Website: bh-photo
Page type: billing-address
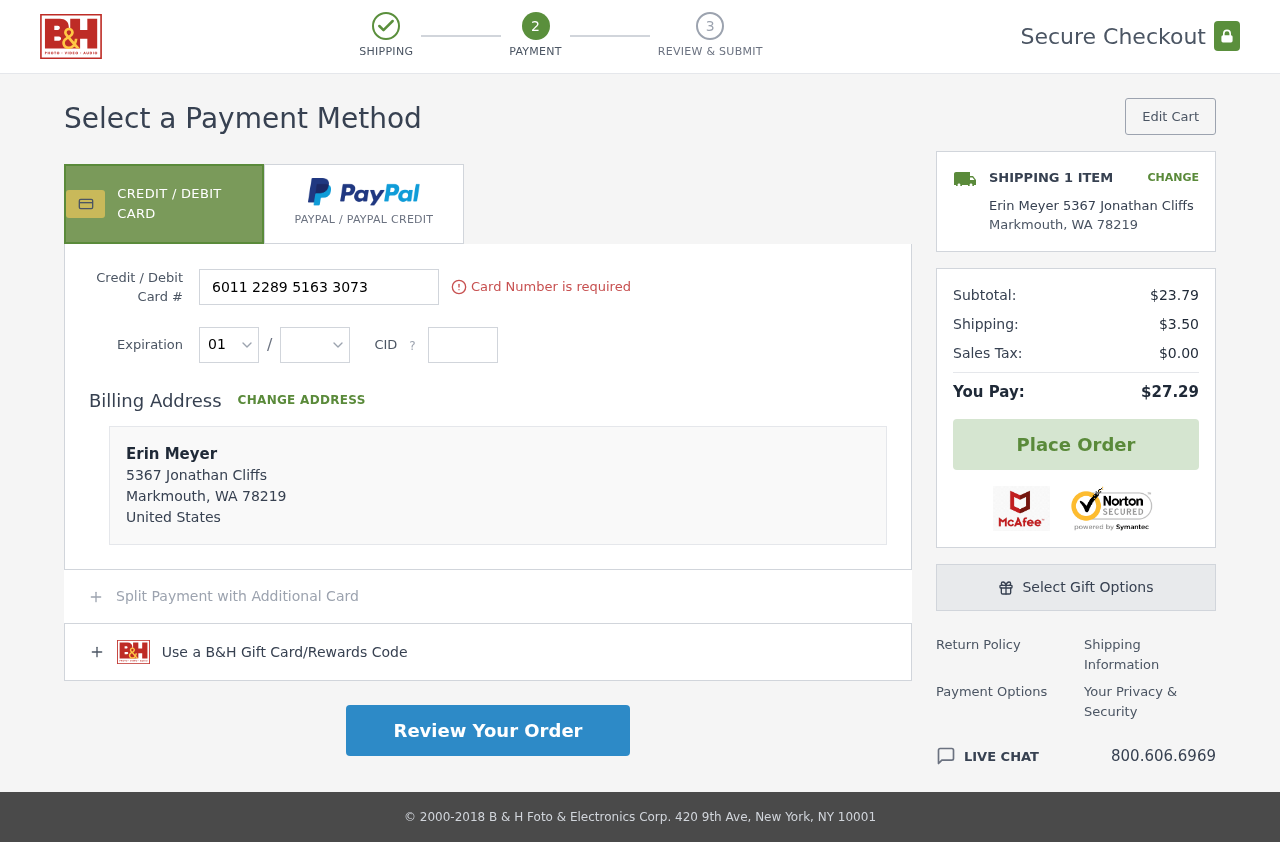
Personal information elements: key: PII_CARD_CVV
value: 354
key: PII_CARD_EXPIRY_MONTH
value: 01
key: PII_CARD_EXPIRY_YEAR
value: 29
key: PII_CARD_NUMBER
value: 6011 2289 5163 3073
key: PII_CITY
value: Markmouth
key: PII_COUNTRY
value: United States
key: PII_FULLNAME
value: Erin Meyer
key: PII_FULLNAME2
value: Erin Meyer
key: PII_POSTCODE
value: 78219
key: PII_STATE_ABBR
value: WA
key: PII_STREET
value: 5367 Jonathan Cliffs
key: PII_POSTCODE_FULL
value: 78219
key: PII_POSTCODE_NUMERIC
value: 78219
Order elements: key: ORDER_NUM_ITEMS
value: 1
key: ORDER_SUBTOTAL
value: $23.79
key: ORDER_SHIPPING_COST
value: $3.50
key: ORDER_TAX
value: $0.00
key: ORDER_TOTAL
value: $27.29